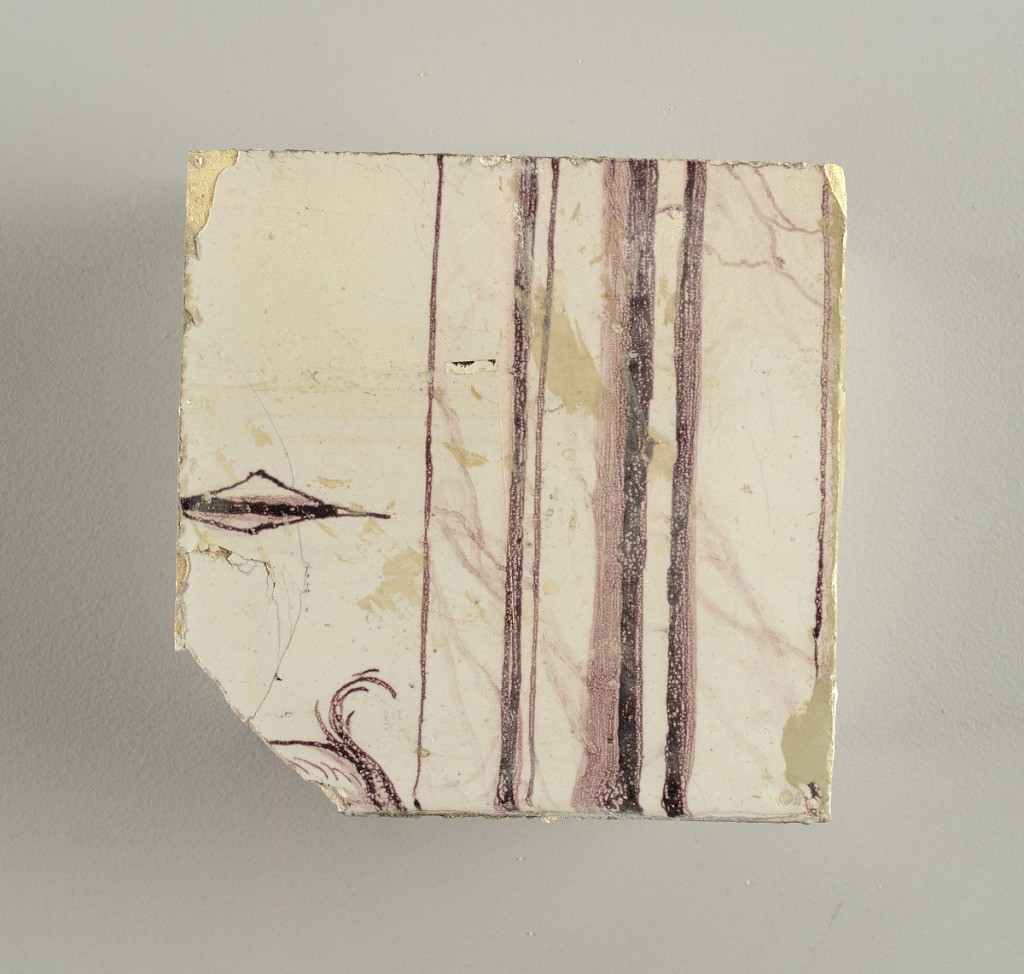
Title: Wall facing
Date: ca. 1725
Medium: tin-glazed earthenware, underglaze
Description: Running design for a frieze or a dado, composed of scrolls of foliage and strapwork, and four repeating motifs--a seated woman in a small upright oval medallion, a putto seated on a rocailled base, and strapwork in axial pattern.  The various panels, A to F, show various repeats of the same design, all being five tiles high and a varying number of tiles wide.